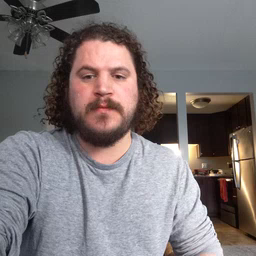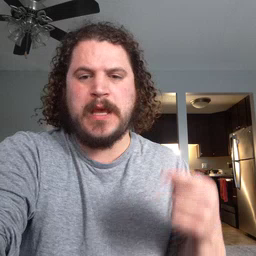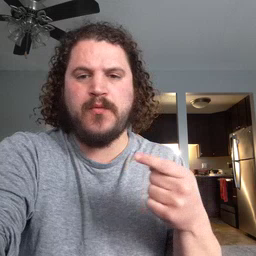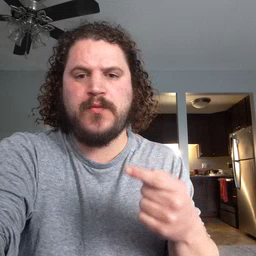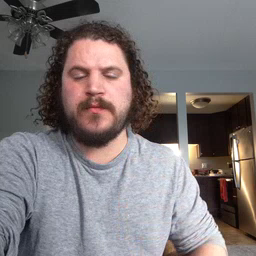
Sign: owie